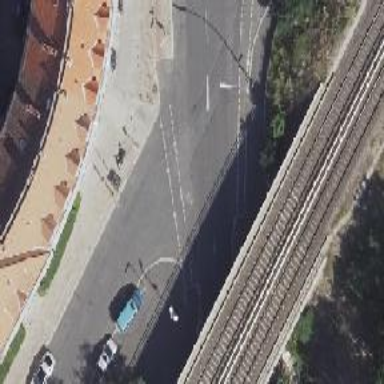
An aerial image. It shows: Unmarked crossing on the road.